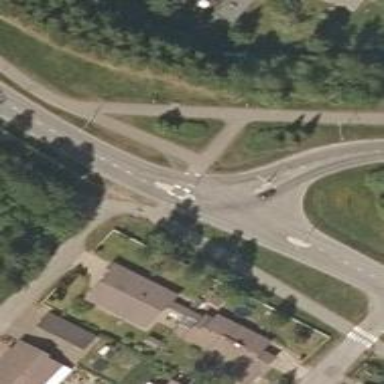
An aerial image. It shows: Marked footway crossing with asphalt surface. There is crossing island present.